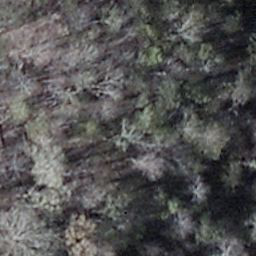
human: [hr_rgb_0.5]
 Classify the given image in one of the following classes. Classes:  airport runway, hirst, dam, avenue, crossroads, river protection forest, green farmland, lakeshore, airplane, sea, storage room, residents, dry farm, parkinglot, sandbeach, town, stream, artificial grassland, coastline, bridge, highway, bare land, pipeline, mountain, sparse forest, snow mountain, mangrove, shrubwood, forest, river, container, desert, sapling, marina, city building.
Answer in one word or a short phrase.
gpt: shrubwood